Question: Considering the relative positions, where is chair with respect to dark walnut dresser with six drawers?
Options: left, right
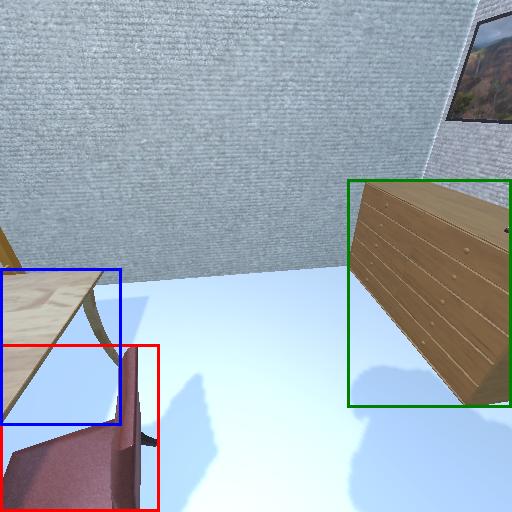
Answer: left